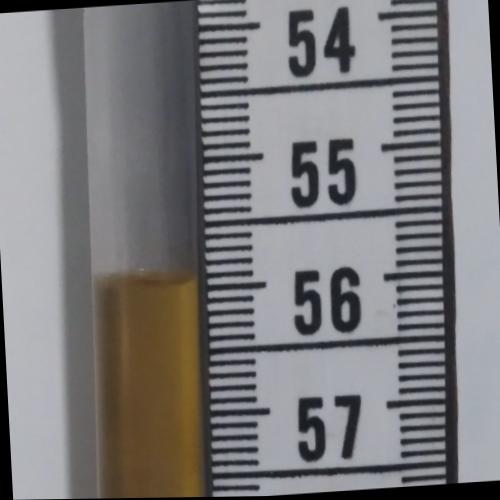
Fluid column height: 55.9 cm